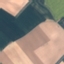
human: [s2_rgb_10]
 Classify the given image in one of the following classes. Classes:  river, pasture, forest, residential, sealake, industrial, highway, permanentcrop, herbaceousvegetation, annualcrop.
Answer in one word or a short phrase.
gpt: AnnualCrop